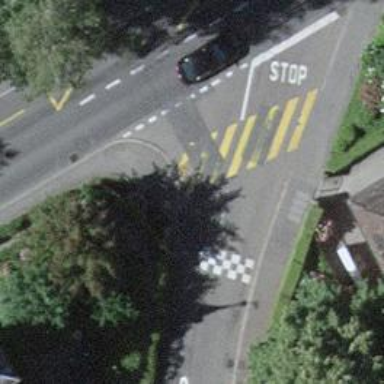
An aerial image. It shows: Pedestrian crossing with zebra markings on footway.